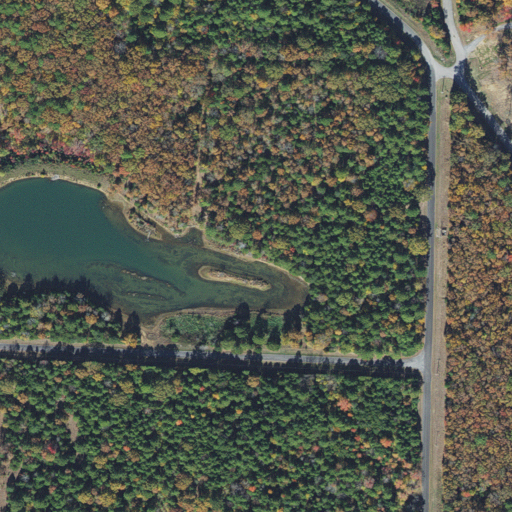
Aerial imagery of cape in Arkansas named Silver Ridge Peninsula containing evergreen forest, mixed forest, deciduous forest, low intensity development, open water, open development, grassland, shrub, and medium intensity development